Interaction volume radius: 5 \u00c5
Interaction volume height: 30 \u00c5
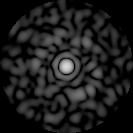
Disorder parameter: 0.8535